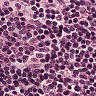
Metastatic tissue present: no